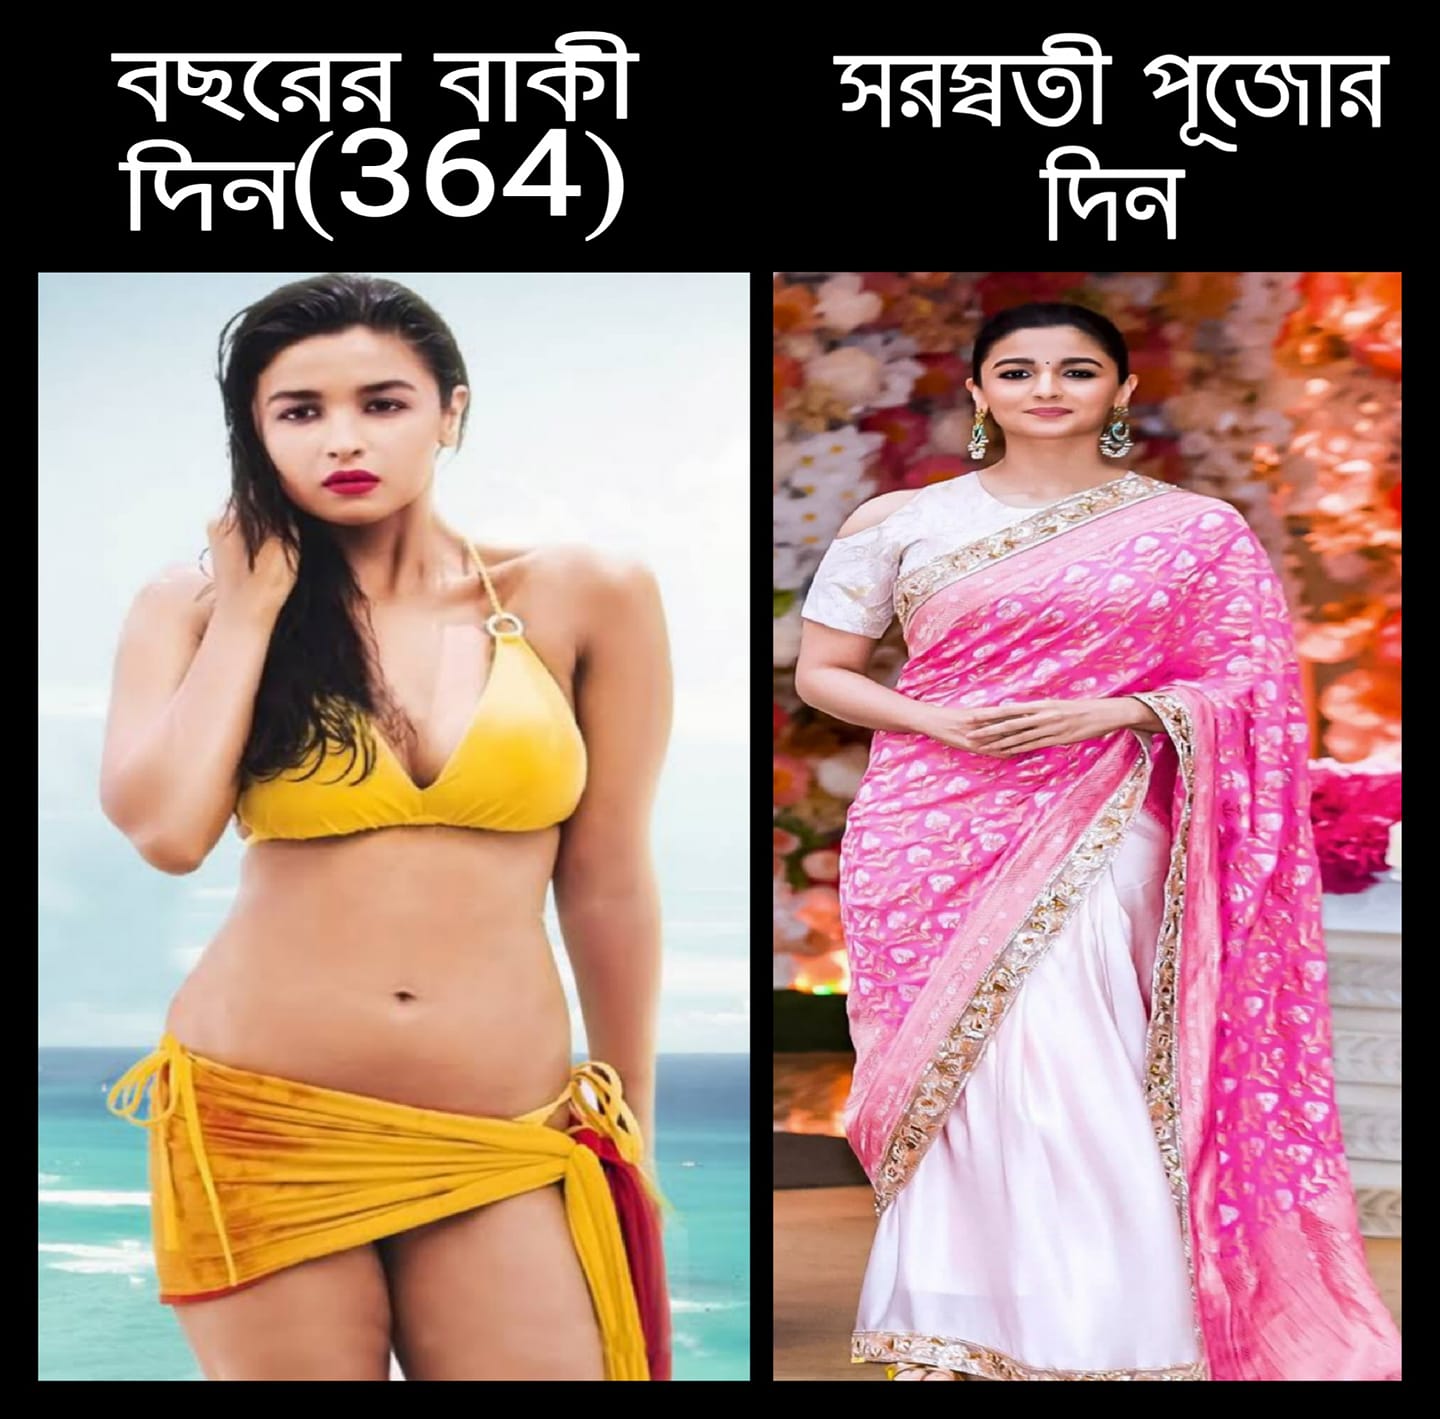
Caption: বছরের বাকী দিন  (364)   সরস্বতী পূজোর দিন
Label: hate